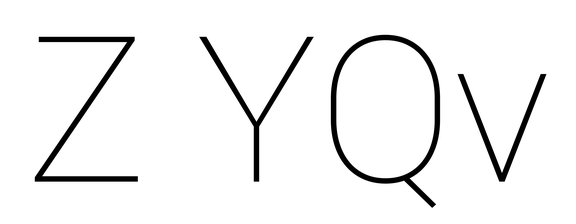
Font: Roboto_Thin